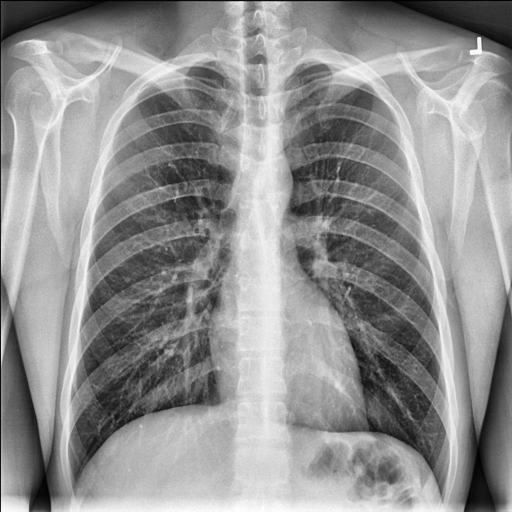
Finding: NORMAL